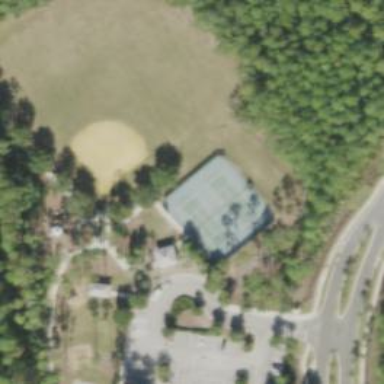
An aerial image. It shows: Tennis court on pitch designated for leisure land.